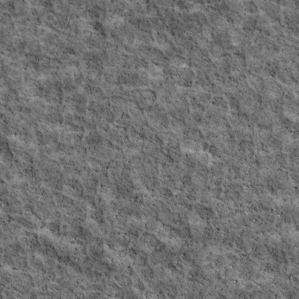
Label: non_frost